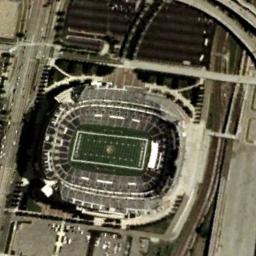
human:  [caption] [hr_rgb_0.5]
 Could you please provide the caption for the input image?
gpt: This oval stadium has dense residential areas on three sides .

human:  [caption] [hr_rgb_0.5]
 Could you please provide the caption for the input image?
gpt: The stadium is on the bare land next to some roads .

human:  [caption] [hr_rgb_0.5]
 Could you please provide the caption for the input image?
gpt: Oval gym is surrounded by road, Next to parking lot .

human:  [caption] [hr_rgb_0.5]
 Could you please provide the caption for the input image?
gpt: There are many cars on the road near the stadium .

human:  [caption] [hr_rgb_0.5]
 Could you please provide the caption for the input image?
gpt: The stadium is beside an overpass .